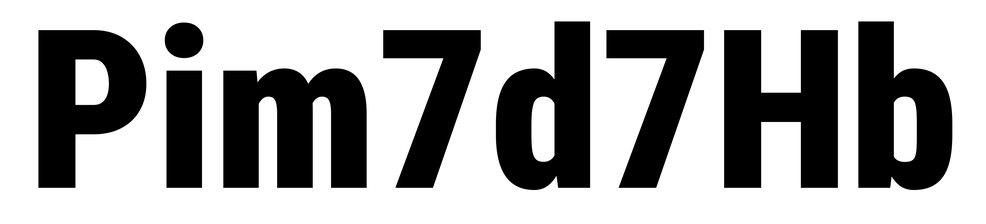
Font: Roboto_Condensed_Black